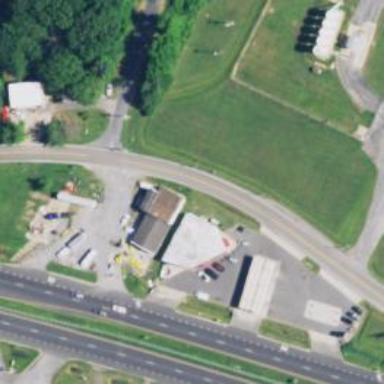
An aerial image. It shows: Convenience shop.